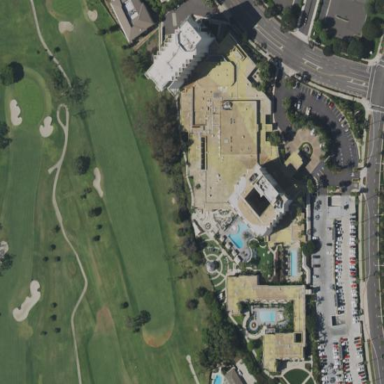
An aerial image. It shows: Hotel building.